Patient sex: M
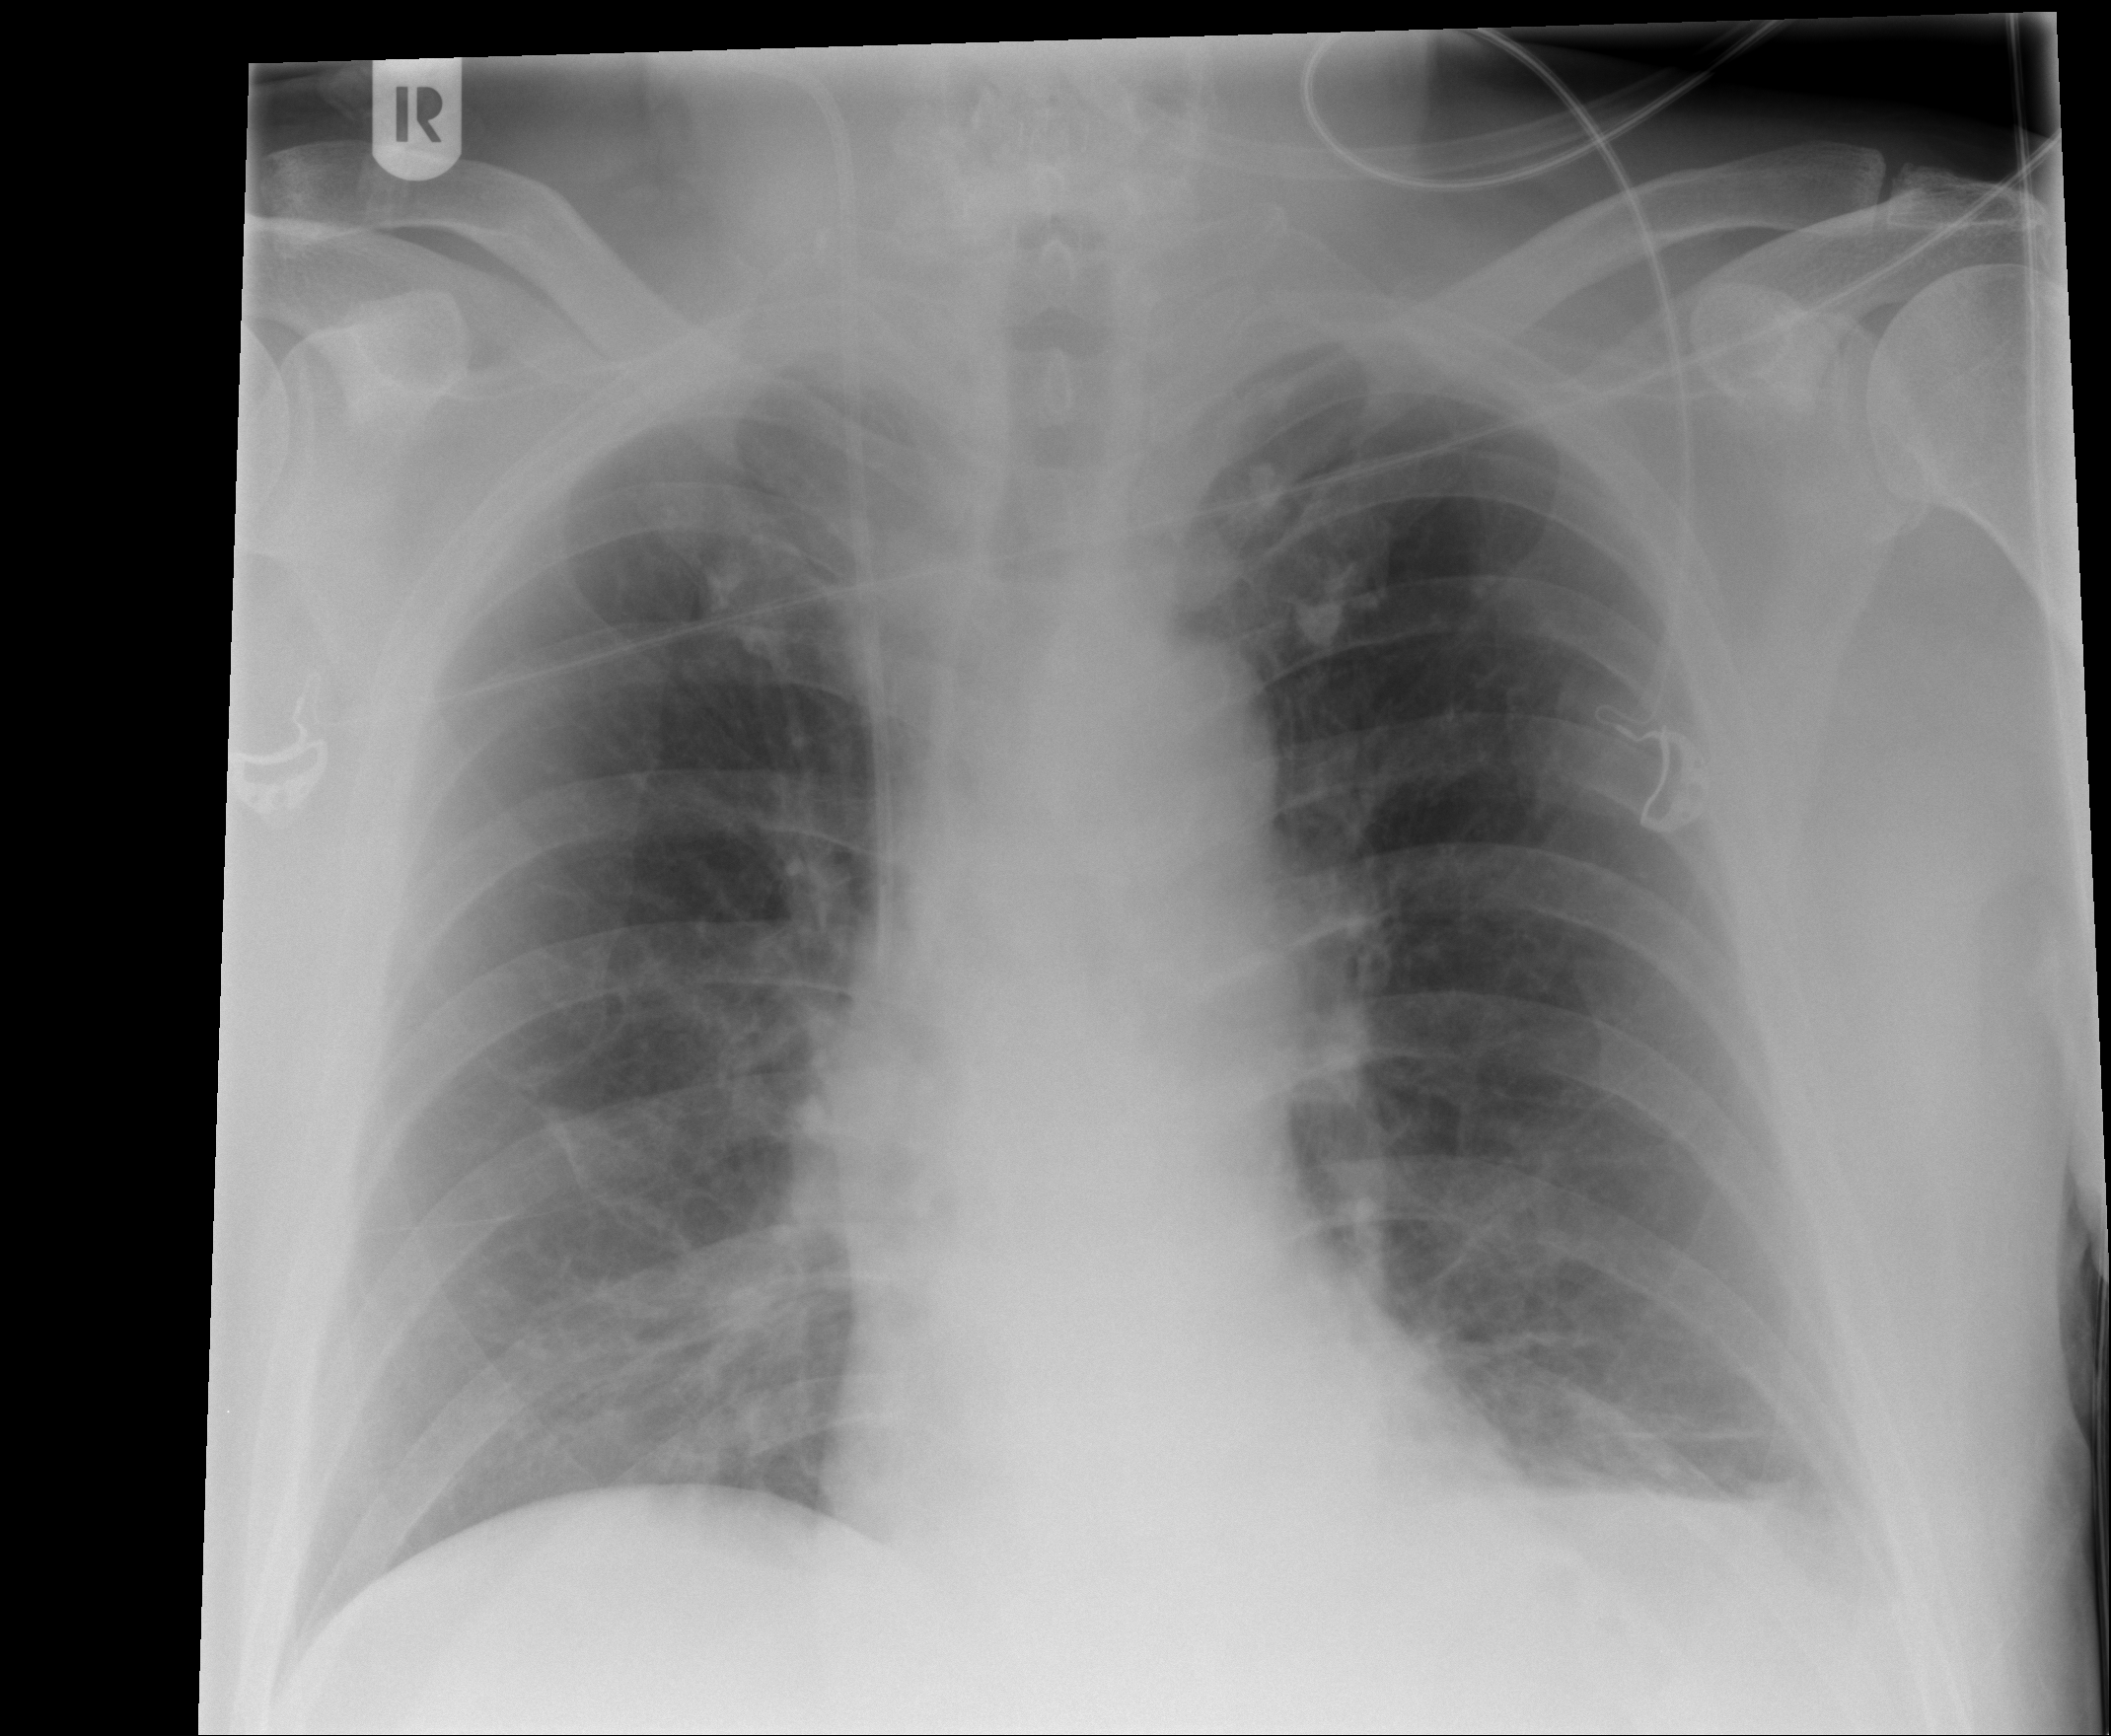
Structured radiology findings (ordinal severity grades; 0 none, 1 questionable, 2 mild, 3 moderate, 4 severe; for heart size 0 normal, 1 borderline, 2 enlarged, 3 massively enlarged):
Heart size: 0
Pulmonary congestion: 0
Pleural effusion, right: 0
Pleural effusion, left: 2
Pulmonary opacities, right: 0
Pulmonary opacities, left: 0
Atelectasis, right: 0
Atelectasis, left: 2